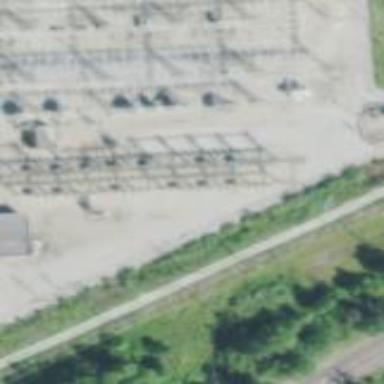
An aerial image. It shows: Transmission substation.